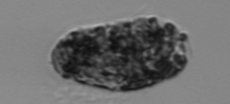
Label: fecal_pellet